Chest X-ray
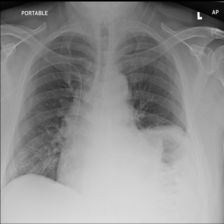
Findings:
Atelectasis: negative
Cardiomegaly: negative
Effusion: negative
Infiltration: negative
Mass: negative
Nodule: negative
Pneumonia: negative
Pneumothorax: negative
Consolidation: negative
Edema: negative
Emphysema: negative
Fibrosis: negative
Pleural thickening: negative
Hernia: negative